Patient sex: F
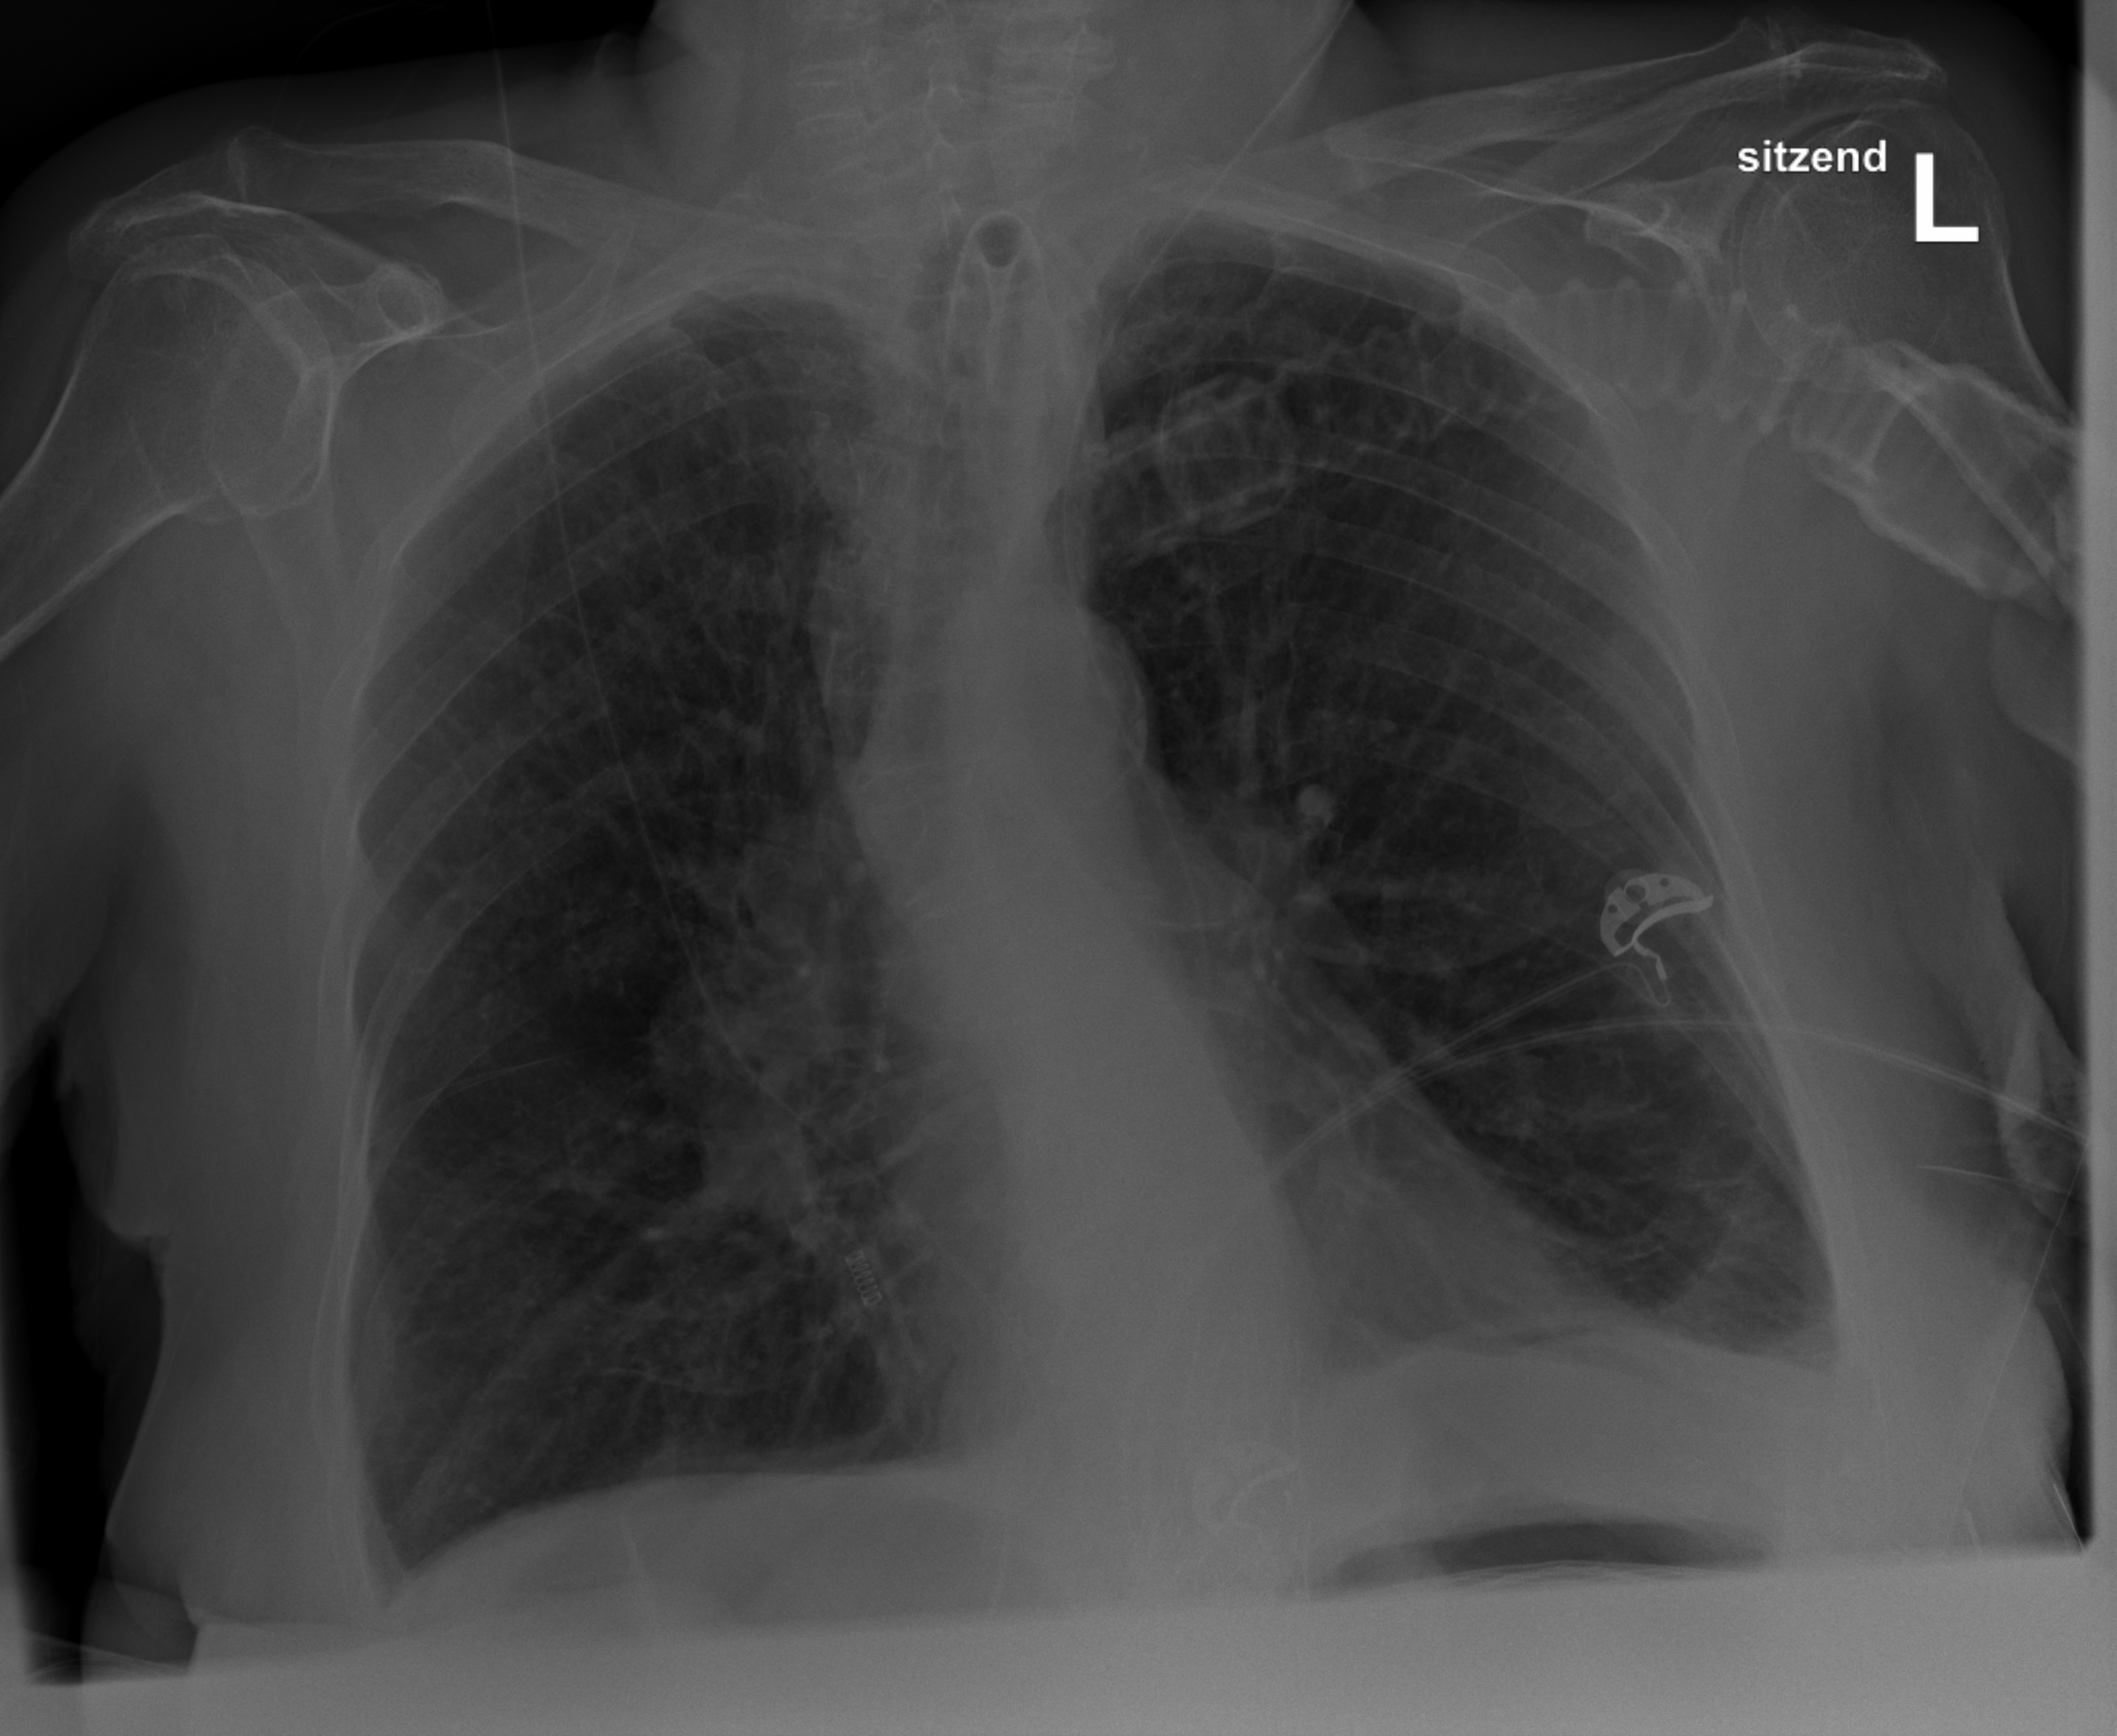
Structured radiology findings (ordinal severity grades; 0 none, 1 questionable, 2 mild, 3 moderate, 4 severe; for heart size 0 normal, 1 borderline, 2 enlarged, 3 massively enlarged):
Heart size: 0
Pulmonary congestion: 1
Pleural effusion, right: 0
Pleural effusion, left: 0
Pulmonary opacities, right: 0
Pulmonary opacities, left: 0
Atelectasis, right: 0
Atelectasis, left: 2